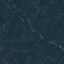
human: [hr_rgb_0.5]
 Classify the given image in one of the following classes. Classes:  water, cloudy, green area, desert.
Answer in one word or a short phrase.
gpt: green area